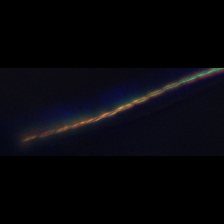
Taxon: Psuedo-nitzschia
Group: Diatoms